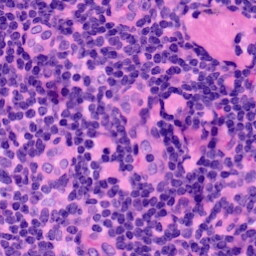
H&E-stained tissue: LymphNode